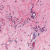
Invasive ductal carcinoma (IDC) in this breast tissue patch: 0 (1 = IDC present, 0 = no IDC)